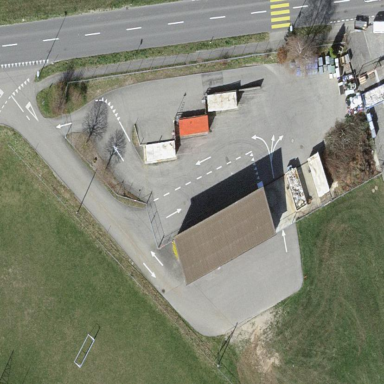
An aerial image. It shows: Recycling centre providing amenities for recycling.